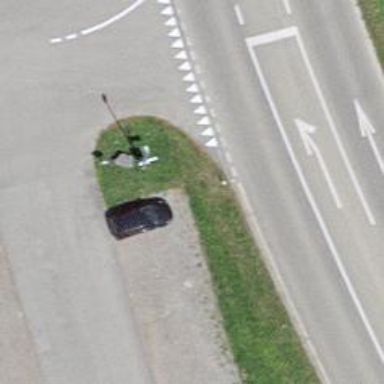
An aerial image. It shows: Bus stop with platform for public transport.